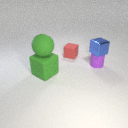
large green rubber cube below large green rubber sphere